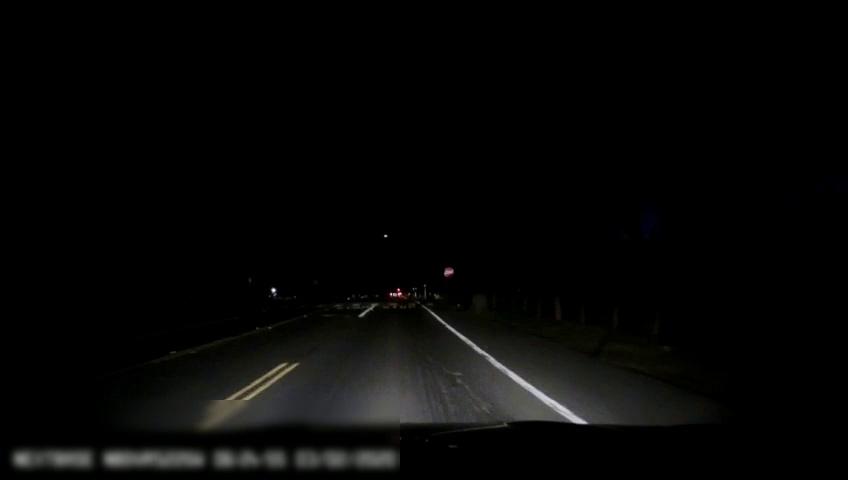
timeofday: Night
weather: Other
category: Drivable Space
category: Lanes | Current Lane
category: Lanes | Current Lane
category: Lanes | Alternate Lane
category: Lanes | Opposite Lane
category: Lanes | Current Lane
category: Traffic | Signs